Question: I am trying to make a slide up-down animation in android. Here is a screenshot and layout file: The blue layout at the bottom disappears and appears by sliding up and down

slide up xml file:
'''
<?xml version="1.0" encoding="utf-8"?>
<set xmlns:android="http://schemas.android.com/apk/res/android"
android:fillAfter="true" >
<translate
android:duration="500"
android:fromYDelta="100%"
android:toYDelta="0%" />
</set>
'''
and slide down xml file:
'''
<set xmlns:android="http://schemas.android.com/apk/res/android"
android:fillAfter="true" >
<translate
android:duration="500"
android:fromYDelta="0%"
android:toYDelta="100%" />
</set>
'''
and how i set the animation:
'''
relativelayout_slideupdown_bottom.startAnimation(animation_slidedown);
'''
The problem is, if i push slide down button first, and then immediately press slide up button, slide up starts from the bottom of screen, not from where the layout was when slide up was pressed, that is natural because i set slide up translation from Y delta 100% to Y delta 0%. It looks like i need to define animation in java code, not in xml file. So the question is, how can i get the current Y position, and when i press slide up before slide down animation ends it starts sliding up from where it was left?
Thanks
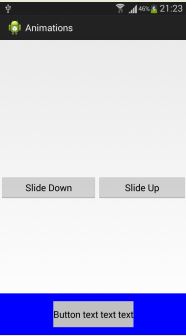
Answer: The easiest way is to get what you need is to use <URL>' on the running animation; this will work instantly. If it's not running, you start a new one.
If you need to target Android versions older than API 11, you can use the NineOldAndroids library to get backwards compatibility.